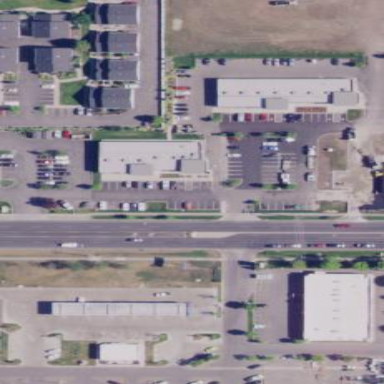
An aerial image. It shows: Retail area.